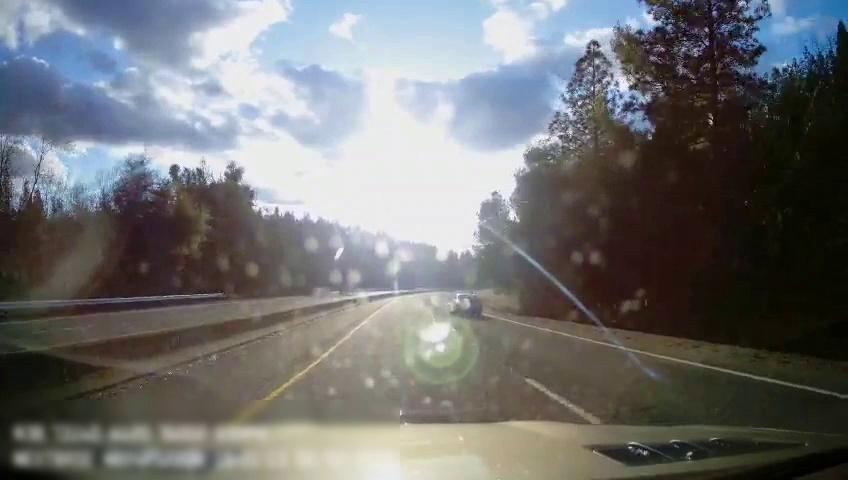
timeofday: Day
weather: Sunny
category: Drivable Space
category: Drivable Space
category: Vehicles | Car
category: Lanes | Opposite Lane
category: Lanes | Opposite Lane
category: Lanes | Alternate Lane
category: Lanes | Current Lane
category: Lanes | Alternate Lane